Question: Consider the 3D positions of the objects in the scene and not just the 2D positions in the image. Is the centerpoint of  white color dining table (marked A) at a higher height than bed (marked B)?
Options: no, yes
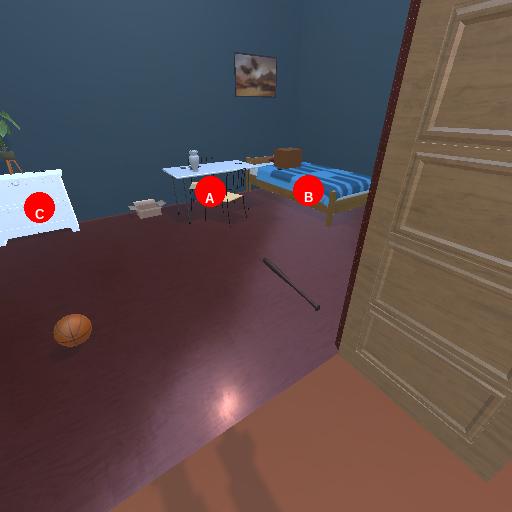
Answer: no